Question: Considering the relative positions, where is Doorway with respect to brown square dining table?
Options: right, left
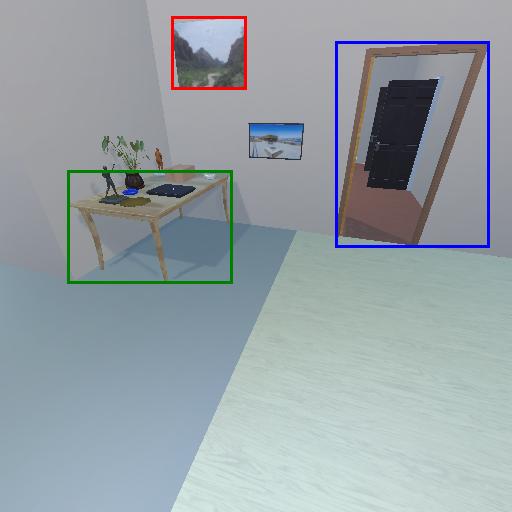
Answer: right